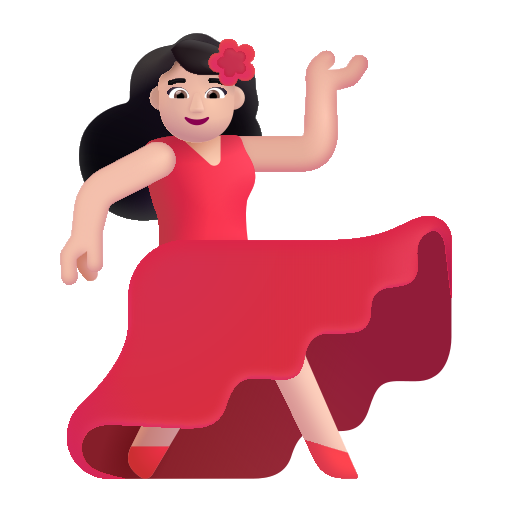
woman dancing color light